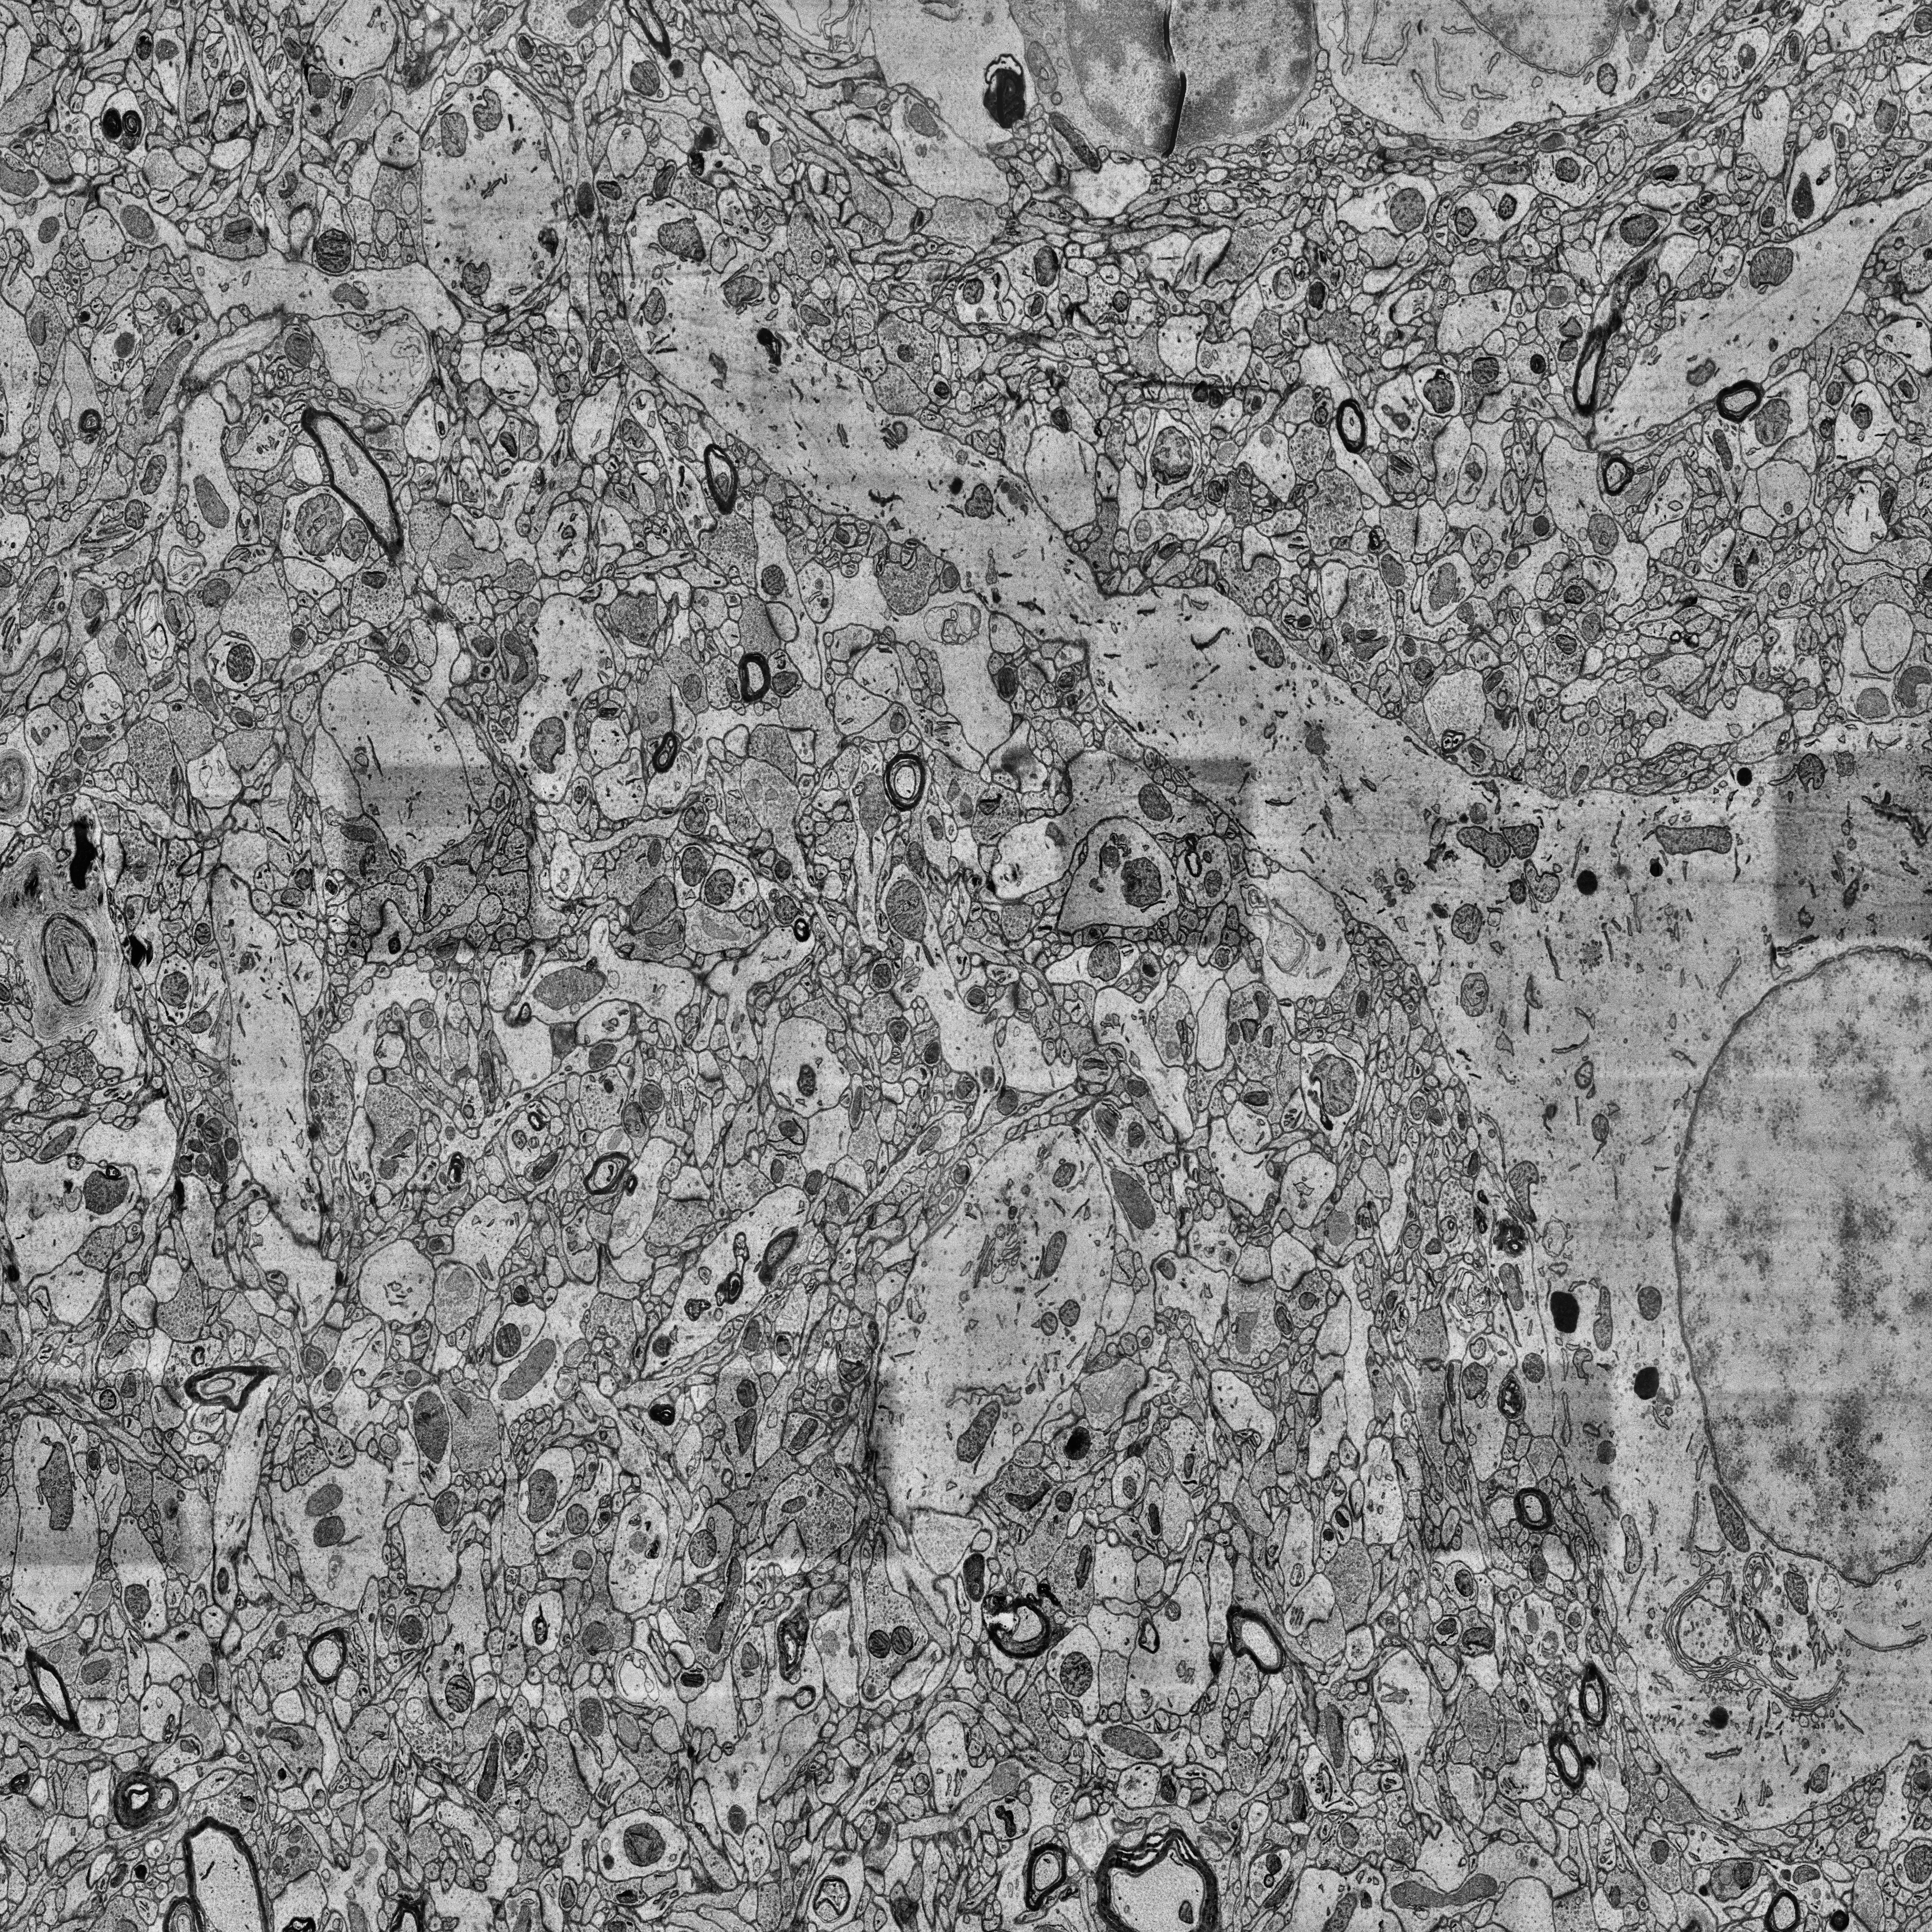
Electron microscopy slice of human cortex tissue
Slice depth (z): 255
Mitochondria instances in slice: 438